Question: : Sorry, it is a duplicate.
:
The following appear as choices for device within XCode (6.1), but there is no iPhone 4. How can I add this? (A bug is being reported against 7.1.2 on iPhone 4 and I am looking for a way to test it without a physical device).

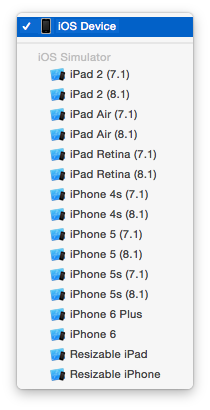
Answer: 1. Visit apple downloads page, find the older xcode sdk that has iPhone 4 simulator sdk.
2. Copy the simulator sdk from the older xcode to your newer xcode (better create a symbolic link)